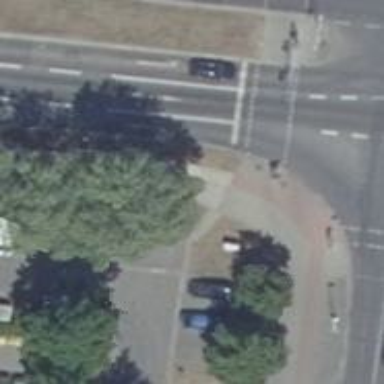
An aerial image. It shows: Traffic signal crossing.